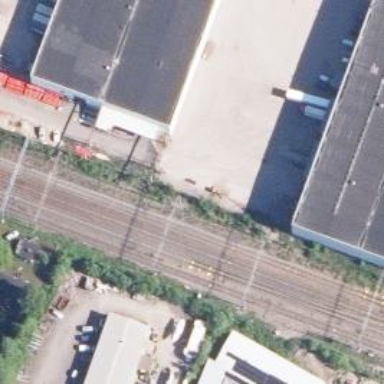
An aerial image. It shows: Disused railway spur.